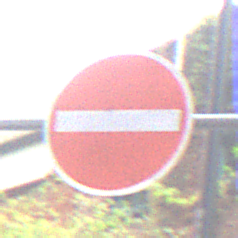
Verkehrszeichen: VerbotDerEinfahrt
Umgebung: Outdoor, Urban
Tageszeit: MorningAfternoon
Wetter: Overcast
Licht: Natural
Jahreszeit: NotSpecified
Kontrast: LowContrast